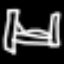
Label: bed